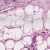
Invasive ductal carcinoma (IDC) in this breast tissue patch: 0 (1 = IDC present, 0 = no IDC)